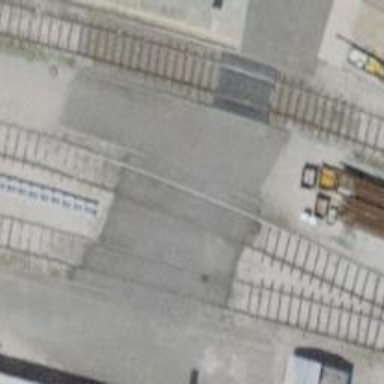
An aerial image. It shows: Level crossing along the railway.